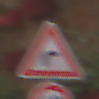
Verkehrszeichen: KurveRechts
Zusatzzeichen unten: Geschwindigkeit60
Umgebung: Outdoor, Urban
Tageszeit: MorningAfternoon
Wetter: Clear
Licht: Natural
Jahreszeit: NotSpecified
Kontrast: LowContrast